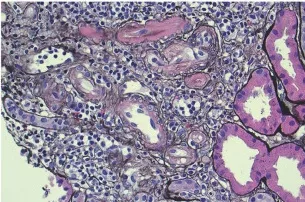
Light micrographs of kidney transplant biopsy. Arterioles with fibrin, and ,focal onion skinning with myxoid intima, red cell fragments, and . . Silver x 40).
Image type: pathology (h&e)